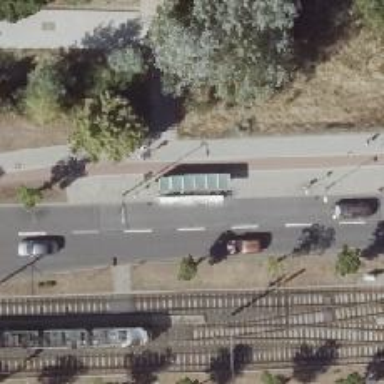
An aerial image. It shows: Platform for public transport with shelter.